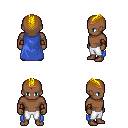
a pixel art fantasy rpg character, male body template, human, dark skin, blue cape, white pants, blonde short mohawk hairstyle, bronze tiara, cloth bracers, four views (front, back, left, right), 2x2 character sprite sheet, small pixel art, hard edges, no anti-aliasing